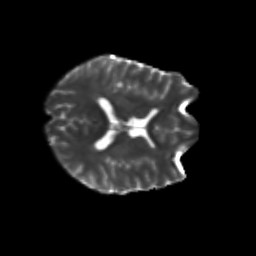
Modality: T2w
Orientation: axial
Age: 29
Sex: male
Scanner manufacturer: siemens
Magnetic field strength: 3 T
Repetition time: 3.5 s
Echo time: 0.104 s